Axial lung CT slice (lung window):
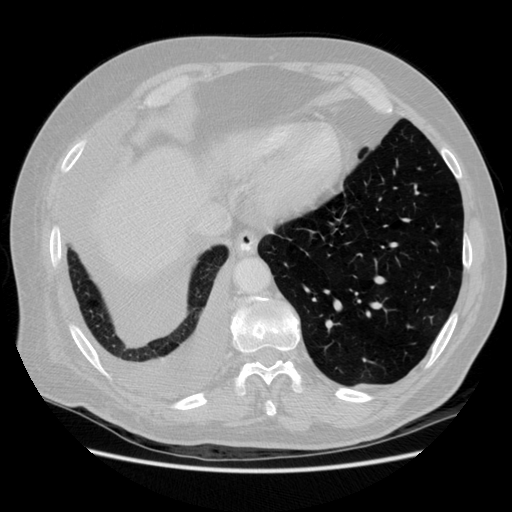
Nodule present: no